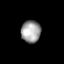
Tissue: skin
Cell type: Epithelial cells
Senescence score: 0.2401
Nuclear area (px): 423
Mean DAPI intensity: 160.253